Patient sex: M
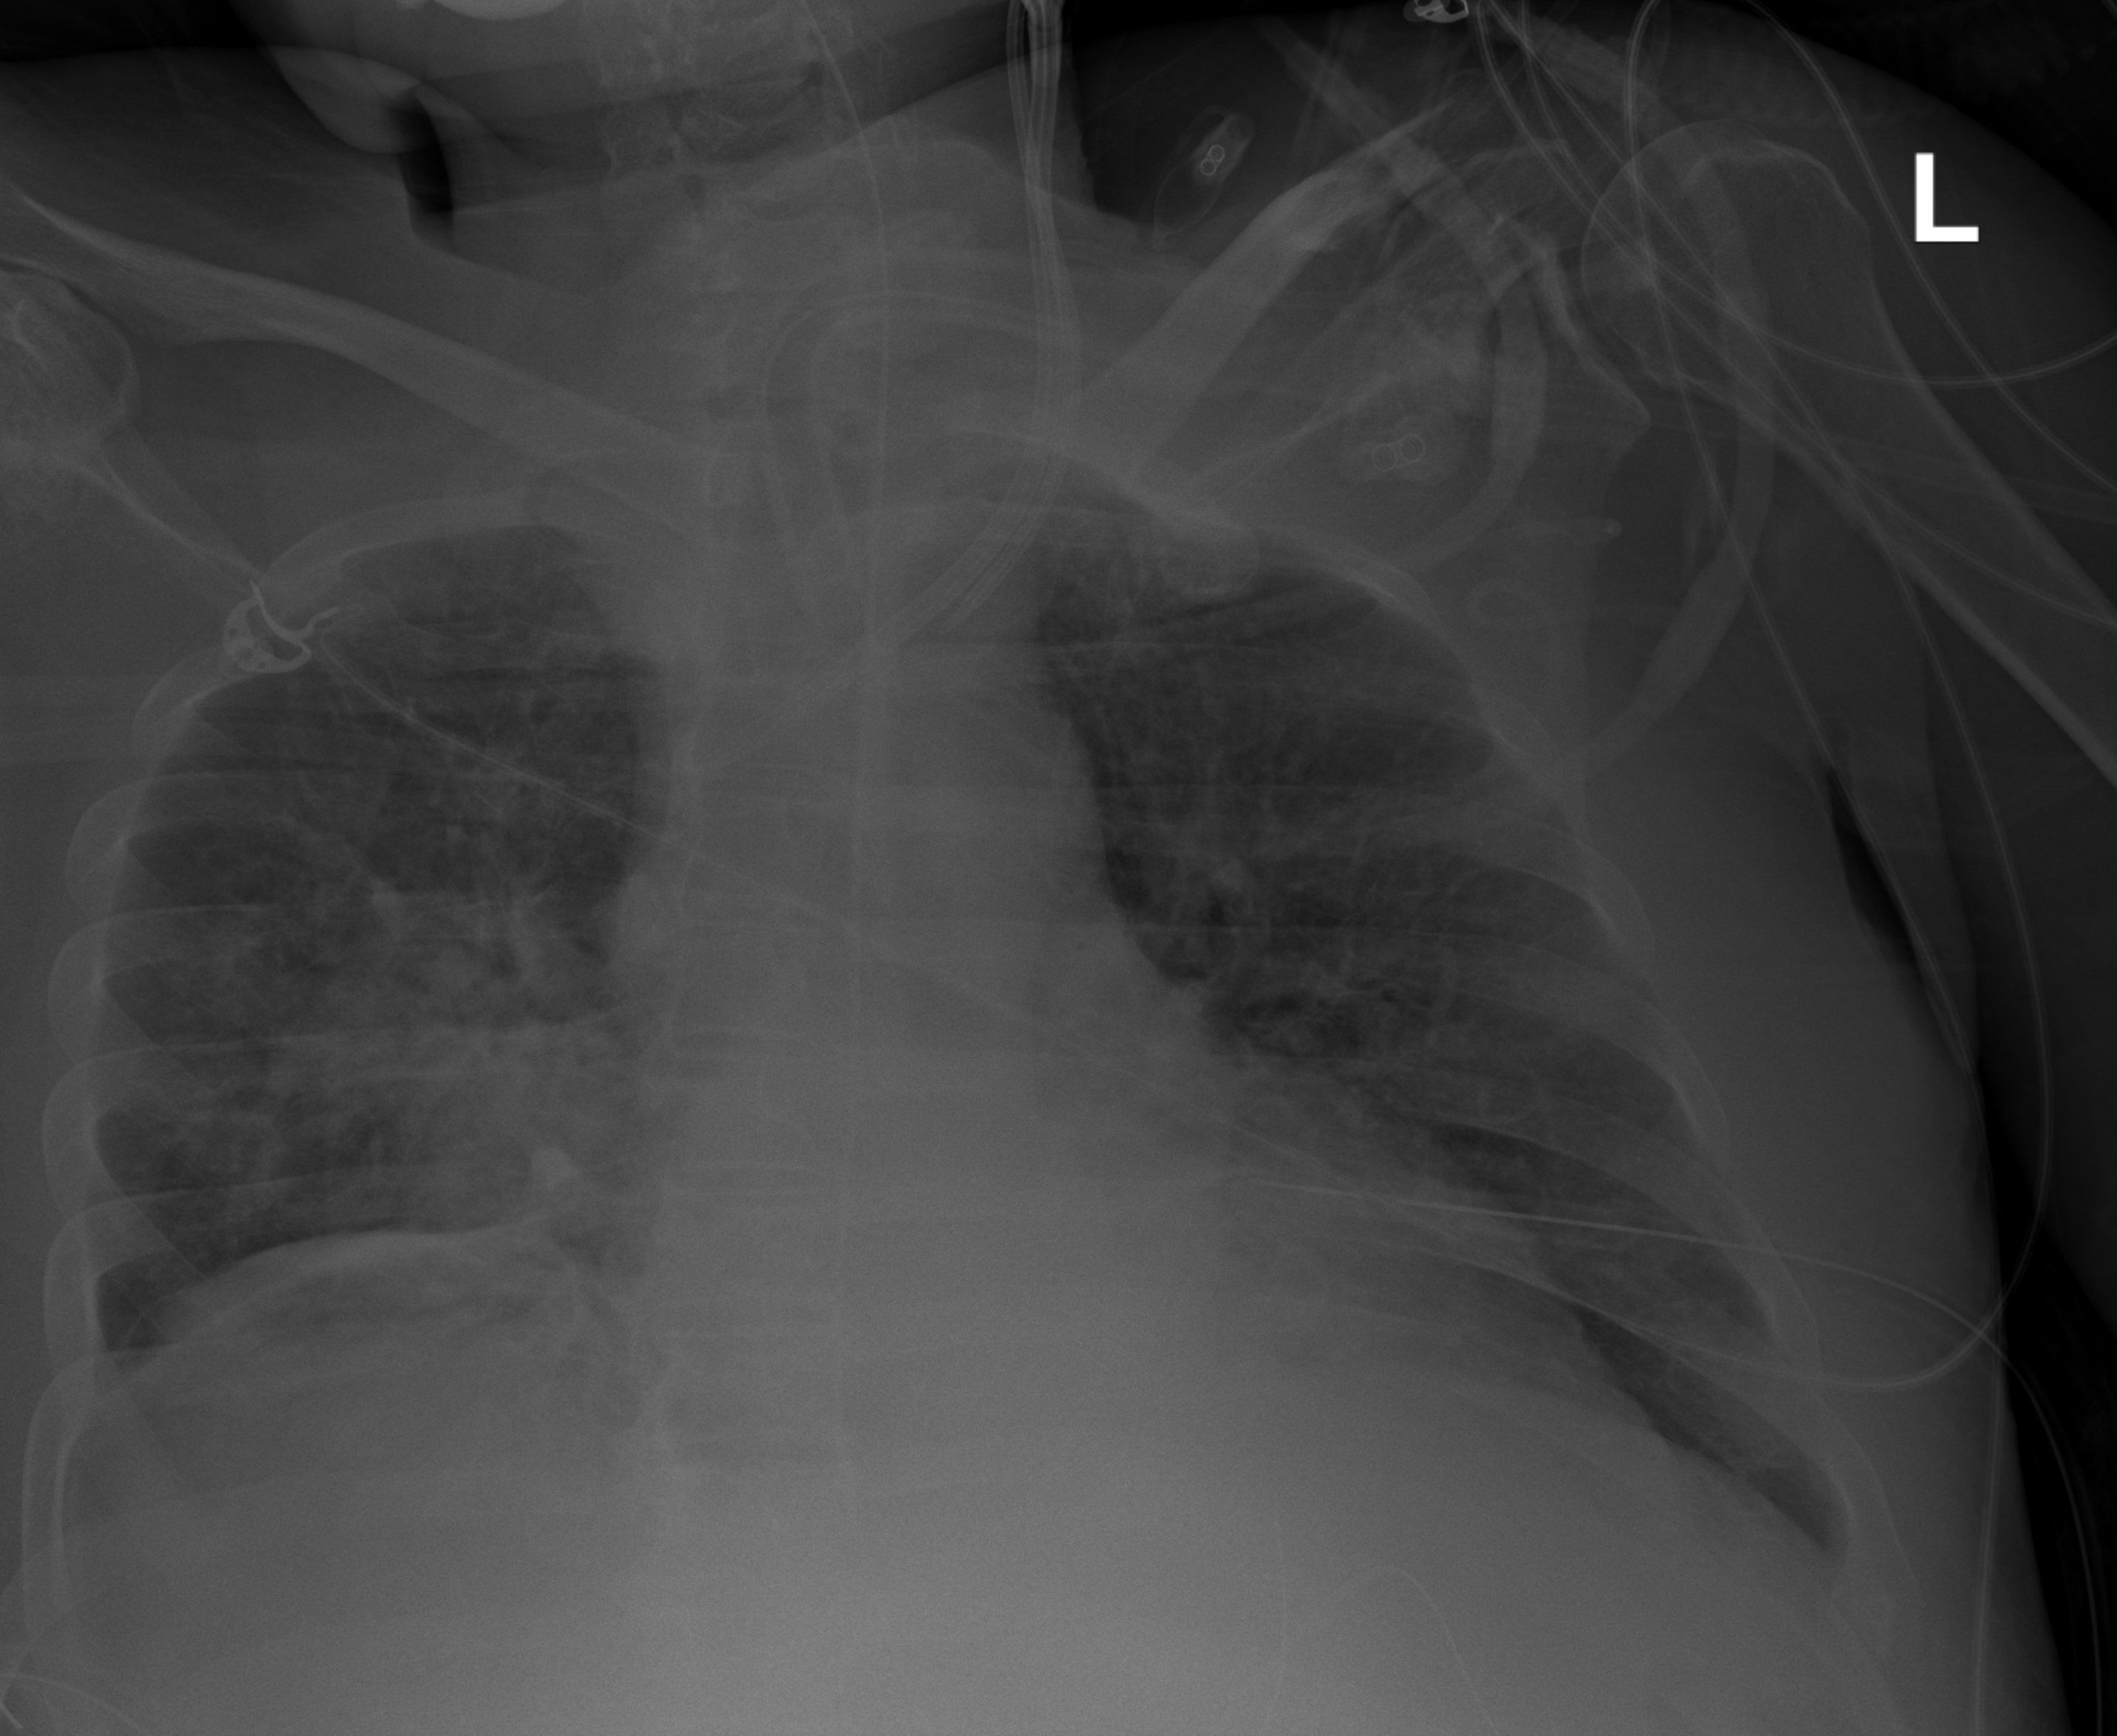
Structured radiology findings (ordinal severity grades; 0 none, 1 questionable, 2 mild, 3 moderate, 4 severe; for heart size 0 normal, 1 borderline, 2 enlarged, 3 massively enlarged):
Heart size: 1
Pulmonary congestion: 2
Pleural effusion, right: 2
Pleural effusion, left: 0
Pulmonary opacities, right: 2
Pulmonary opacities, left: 0
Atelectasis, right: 2
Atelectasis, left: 2